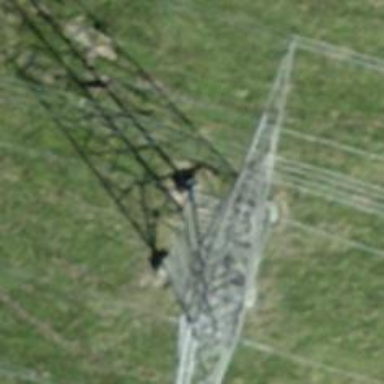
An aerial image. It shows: Towering power structure.